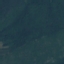
Label: Forest